Question: I'm trying to get a custom theme working in my Primefaces project. I've created the theme using Themeroller and packed the jar as follows:
- - - - - - - - - - - - - - - - - - - -
I then put this file into my WEB-INF/lib folder and specified the primefaces.THEME attribute to 'spl' in my web.xml.
The project can seemingly find and use the jar, but the page looks like this:

Thus, it looks like the resource images are not read properly. In theme.css, I have replaced all image tags as follows:
.ui-widget-overlay { background: #aaaaaa url("#{resource['primefaces-spl:images/ui-bg_flat_0_aaaaaa_40x100.png']}") 50% 50% repeat-x; opacity: .30;filter:Alpha(Opacity=30); }
I have also tried adding the jar to the classpath as well as the alternative strategy mentioned here: <URL> Did I miss something?
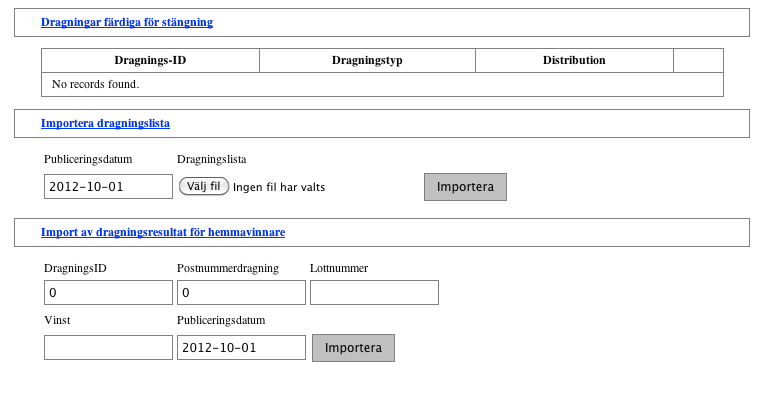
Answer: An online tool is also available to convert ThemeRoller zip files to Primefaces theme jars:
<URL>. ThemeRoller versions: 1.10.3 & 1.9.2 are supported.
Just drag your zip file over and download the converted jar files. Maven instructions are included.
Although this is not EXACTLY answering you question directly you would easily acquire the desired knowledge by inspecting the generated theme jar which would organize your files correctly.
Also your question might not be relevant when there i alternate way of achieving your goal without having to inspect file structures...